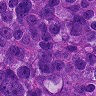
Metastatic tissue present: yes